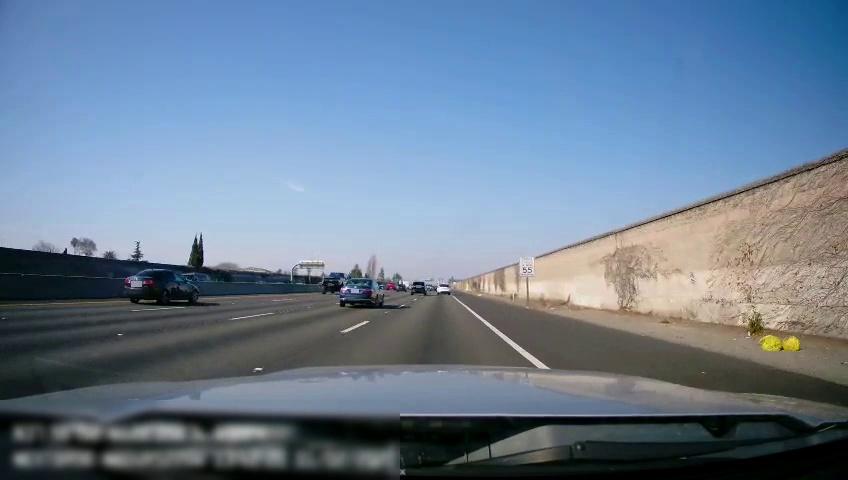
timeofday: Day
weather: Sunny
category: Drivable Space
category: Vehicles | SUV
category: Vehicles | SUV
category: Vehicles | Truck
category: Vehicles | Car
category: Vehicles | Car
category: Lanes | Current Lane
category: Lanes | Current Lane
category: Lanes | Alternate Lane
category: Lanes | Alternate Lane
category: Lanes | Alternate Lane